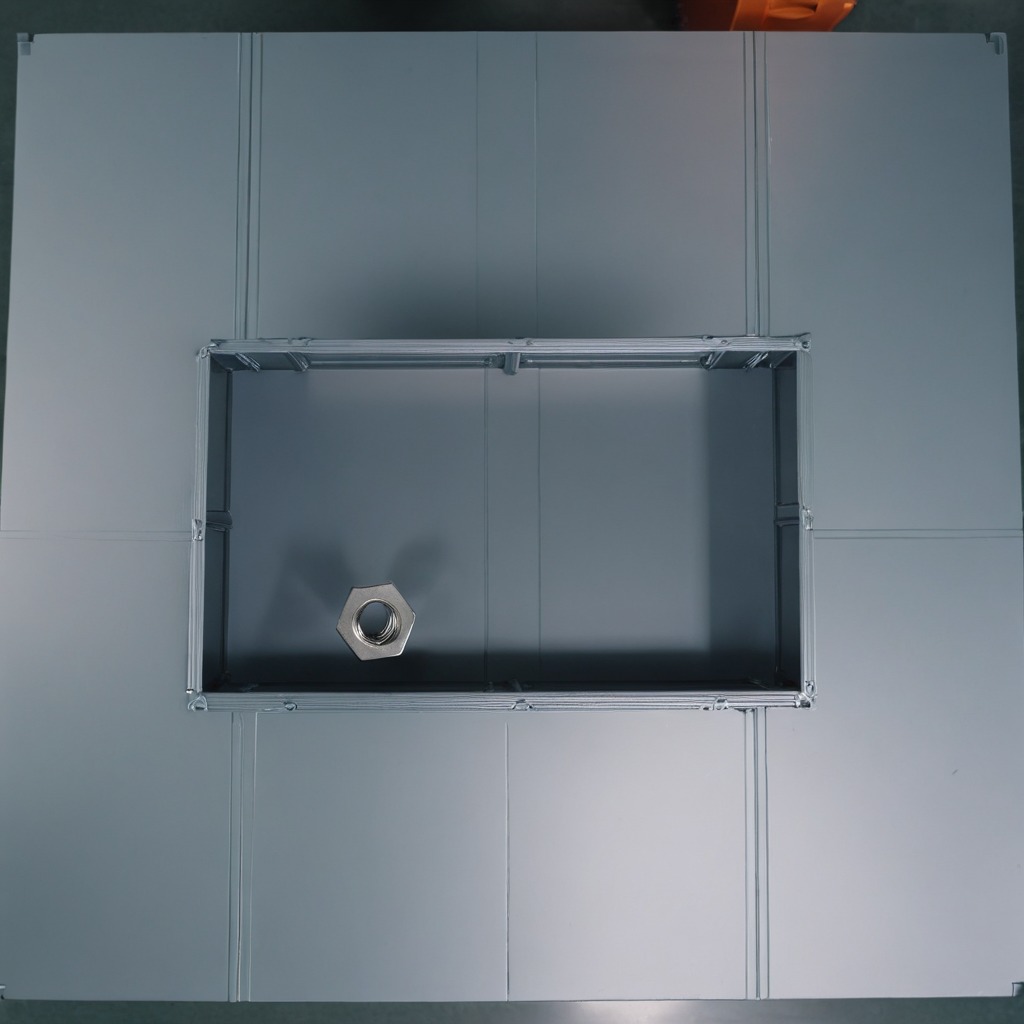
A metal nut lies on the toolbox surface in an airplane hangar workshop.